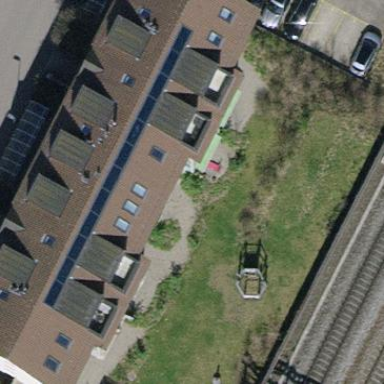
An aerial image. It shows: Gabled building.